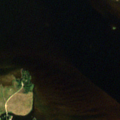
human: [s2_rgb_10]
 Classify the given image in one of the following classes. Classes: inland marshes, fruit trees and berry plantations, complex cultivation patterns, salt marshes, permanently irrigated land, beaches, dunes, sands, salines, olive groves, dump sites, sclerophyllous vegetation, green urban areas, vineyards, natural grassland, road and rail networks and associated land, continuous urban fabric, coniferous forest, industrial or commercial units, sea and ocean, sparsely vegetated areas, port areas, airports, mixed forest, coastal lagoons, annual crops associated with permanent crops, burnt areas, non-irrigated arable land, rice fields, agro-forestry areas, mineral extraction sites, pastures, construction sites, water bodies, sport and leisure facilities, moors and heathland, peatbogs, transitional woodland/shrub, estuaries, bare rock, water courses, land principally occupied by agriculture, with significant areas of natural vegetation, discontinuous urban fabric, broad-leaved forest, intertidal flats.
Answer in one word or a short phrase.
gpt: coniferous forest, mixed forest, sea and ocean